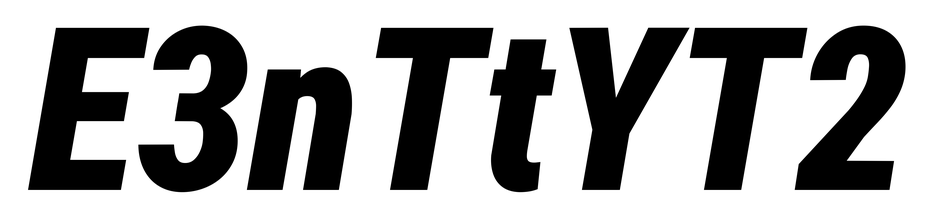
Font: Roboto-Italic_Condensed_Black_Italic